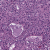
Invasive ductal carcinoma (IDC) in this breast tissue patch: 1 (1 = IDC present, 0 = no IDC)